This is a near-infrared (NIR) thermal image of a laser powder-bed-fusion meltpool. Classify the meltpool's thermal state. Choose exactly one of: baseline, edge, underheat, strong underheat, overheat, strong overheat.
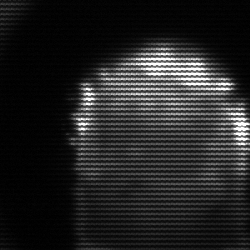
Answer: baseline